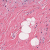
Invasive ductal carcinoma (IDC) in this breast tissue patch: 0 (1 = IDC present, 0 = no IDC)